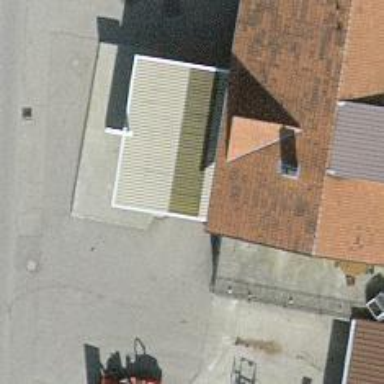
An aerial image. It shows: Fuel station.